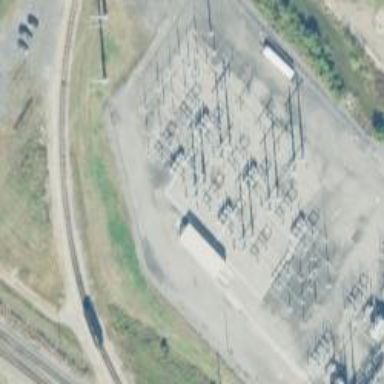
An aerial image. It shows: Switch for power supply.